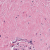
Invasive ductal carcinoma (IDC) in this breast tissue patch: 0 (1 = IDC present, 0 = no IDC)